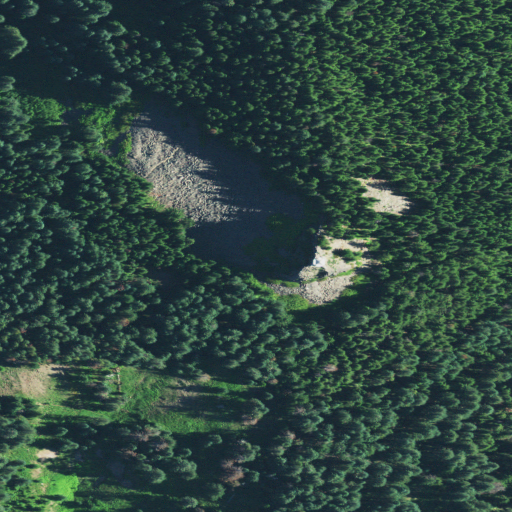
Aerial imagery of mountain in Oregon named Carpenter Mountain containing evergreen forest and shrub